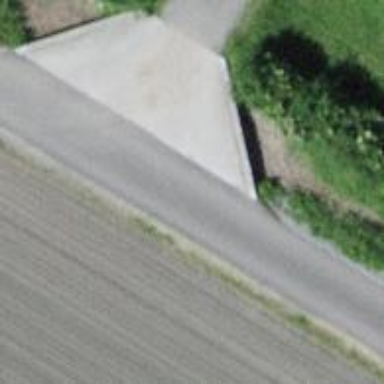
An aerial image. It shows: Asphalt track road with bridge. The track type is grade1.